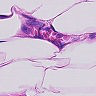
Metastatic tissue present: no